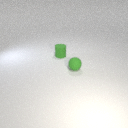
small green rubber cylinder to the left of small green rubber sphere